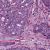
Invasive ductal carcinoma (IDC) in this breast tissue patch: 1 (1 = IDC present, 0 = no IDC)